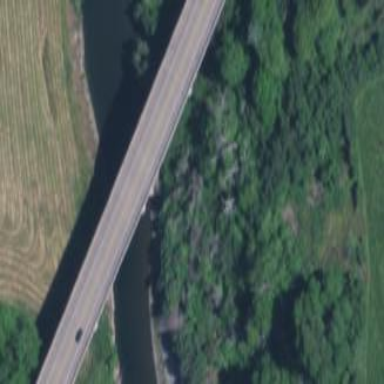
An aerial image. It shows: Man-made bridge.